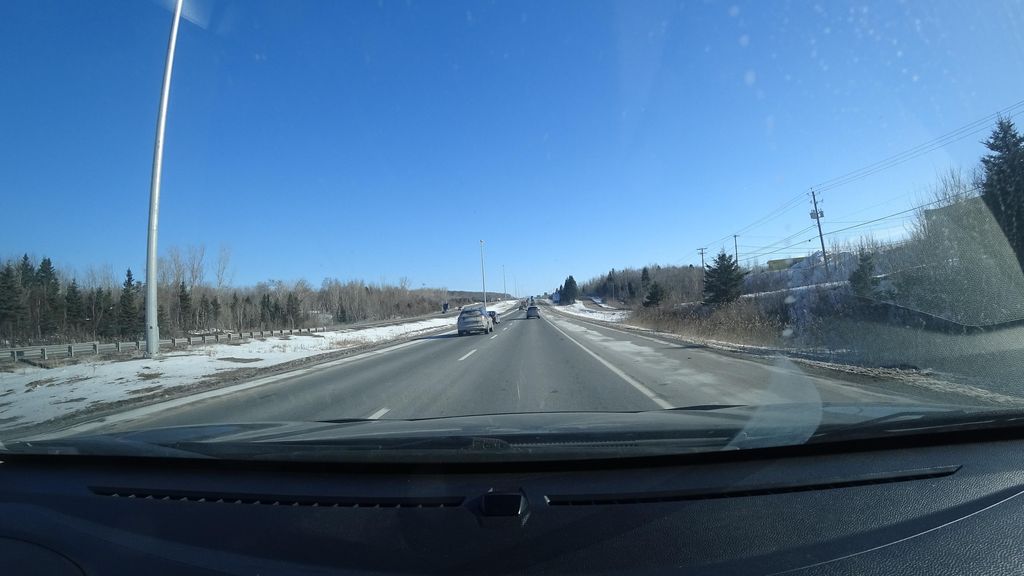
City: quebec_city